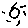
Label: sun